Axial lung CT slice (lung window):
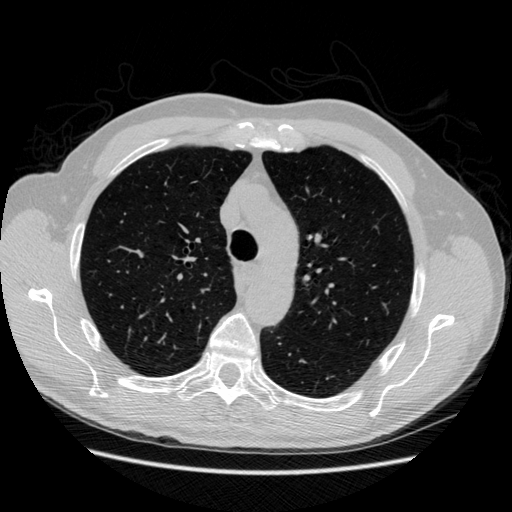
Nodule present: no